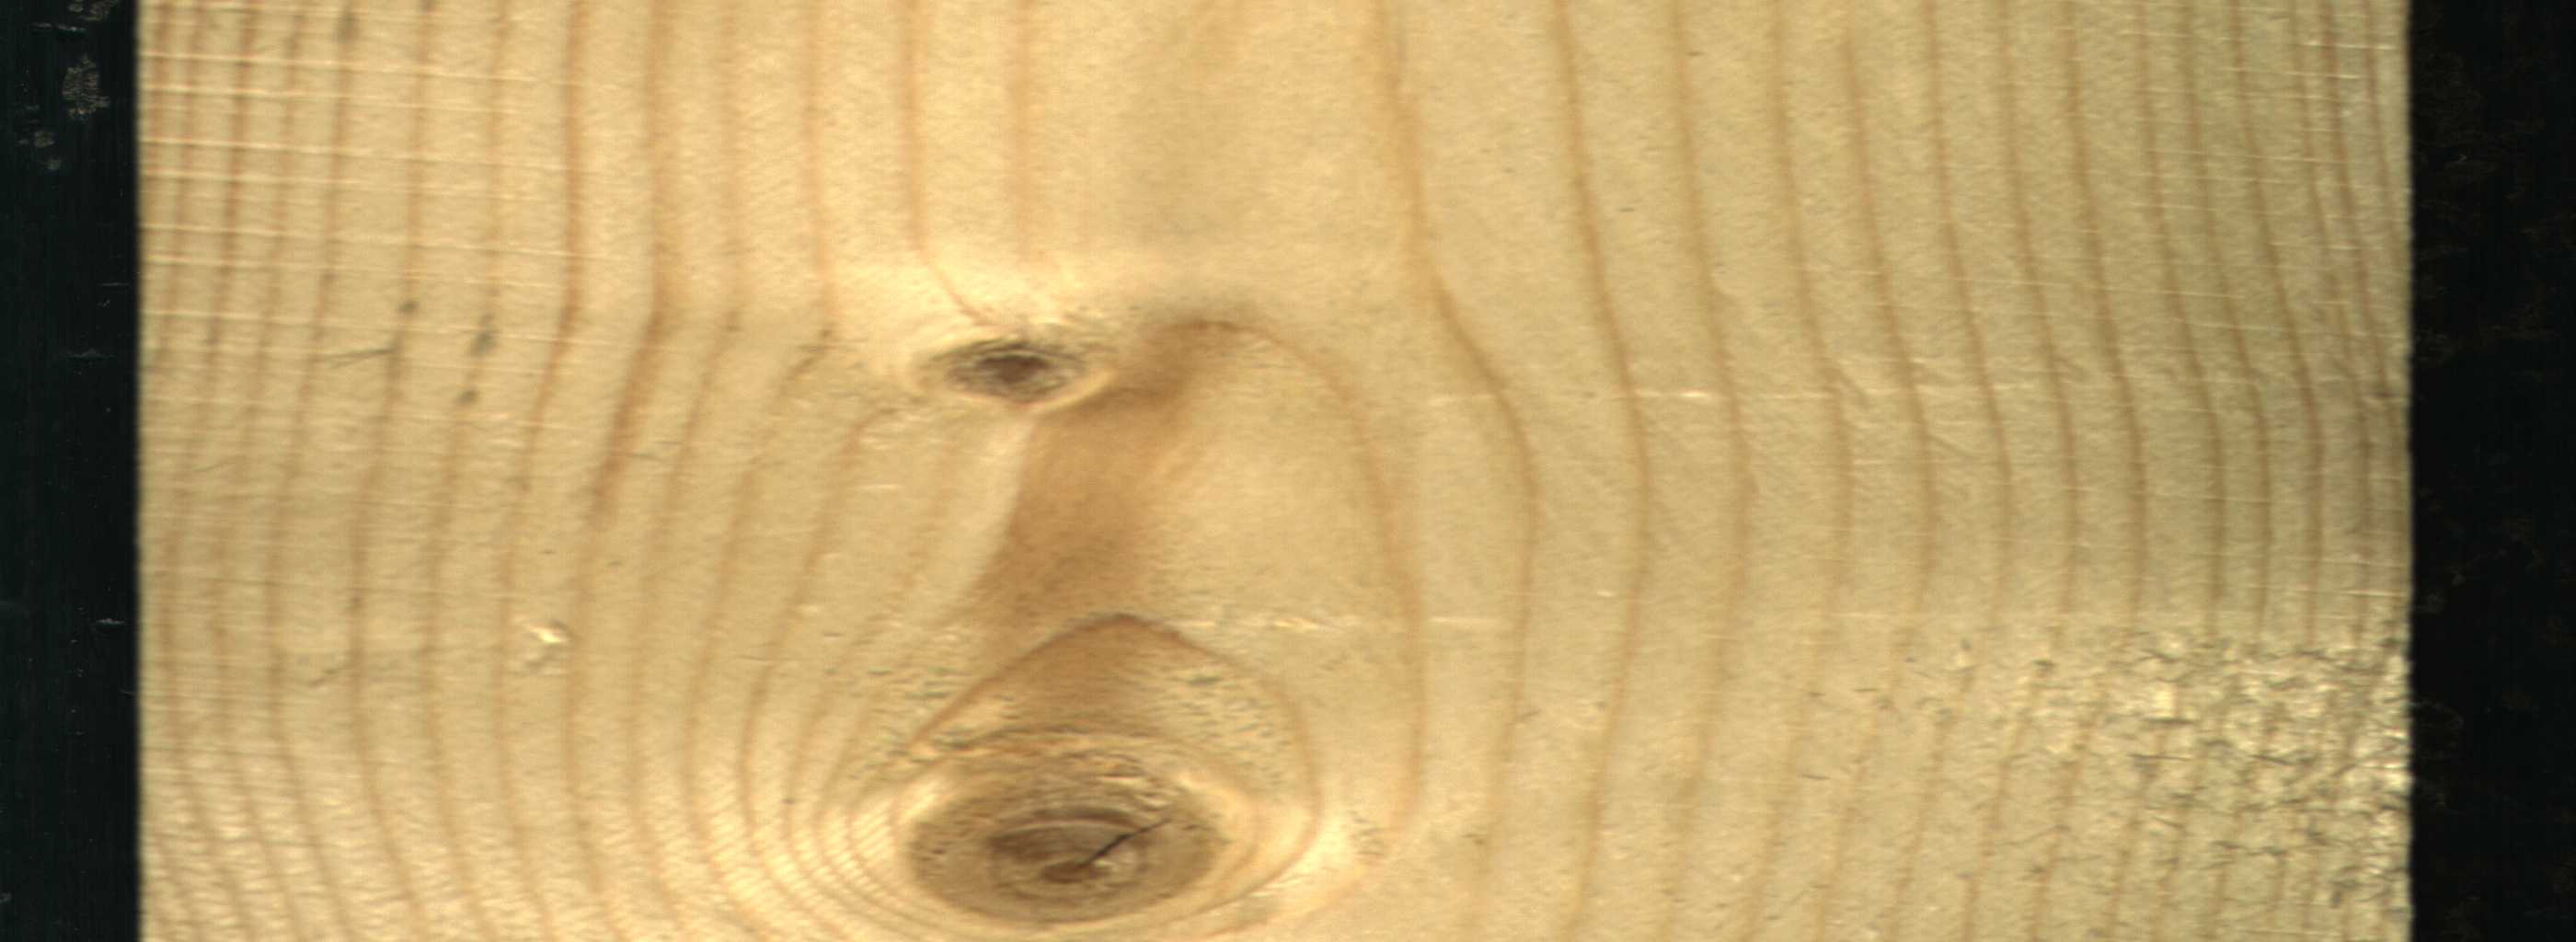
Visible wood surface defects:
knot_with_crack
Live_Knot